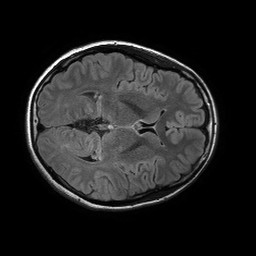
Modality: FLAIR
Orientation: axial
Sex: female
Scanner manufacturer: philips
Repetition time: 11 s
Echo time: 0.125 s